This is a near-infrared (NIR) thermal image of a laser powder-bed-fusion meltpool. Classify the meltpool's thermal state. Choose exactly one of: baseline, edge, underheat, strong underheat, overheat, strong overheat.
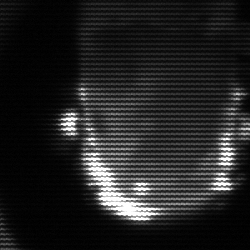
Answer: baseline